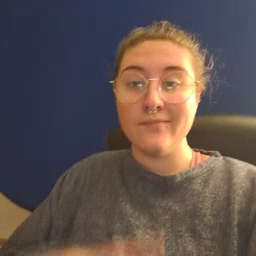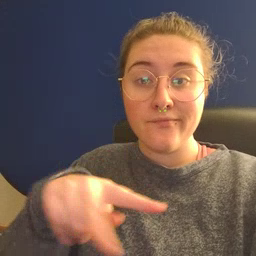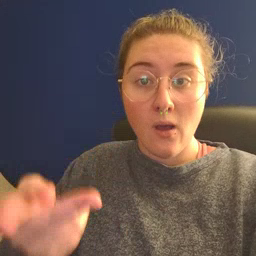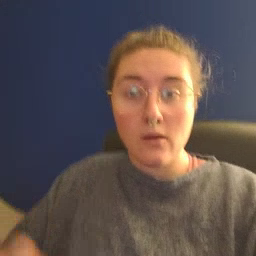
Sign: fall